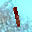
Label: 1